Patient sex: F
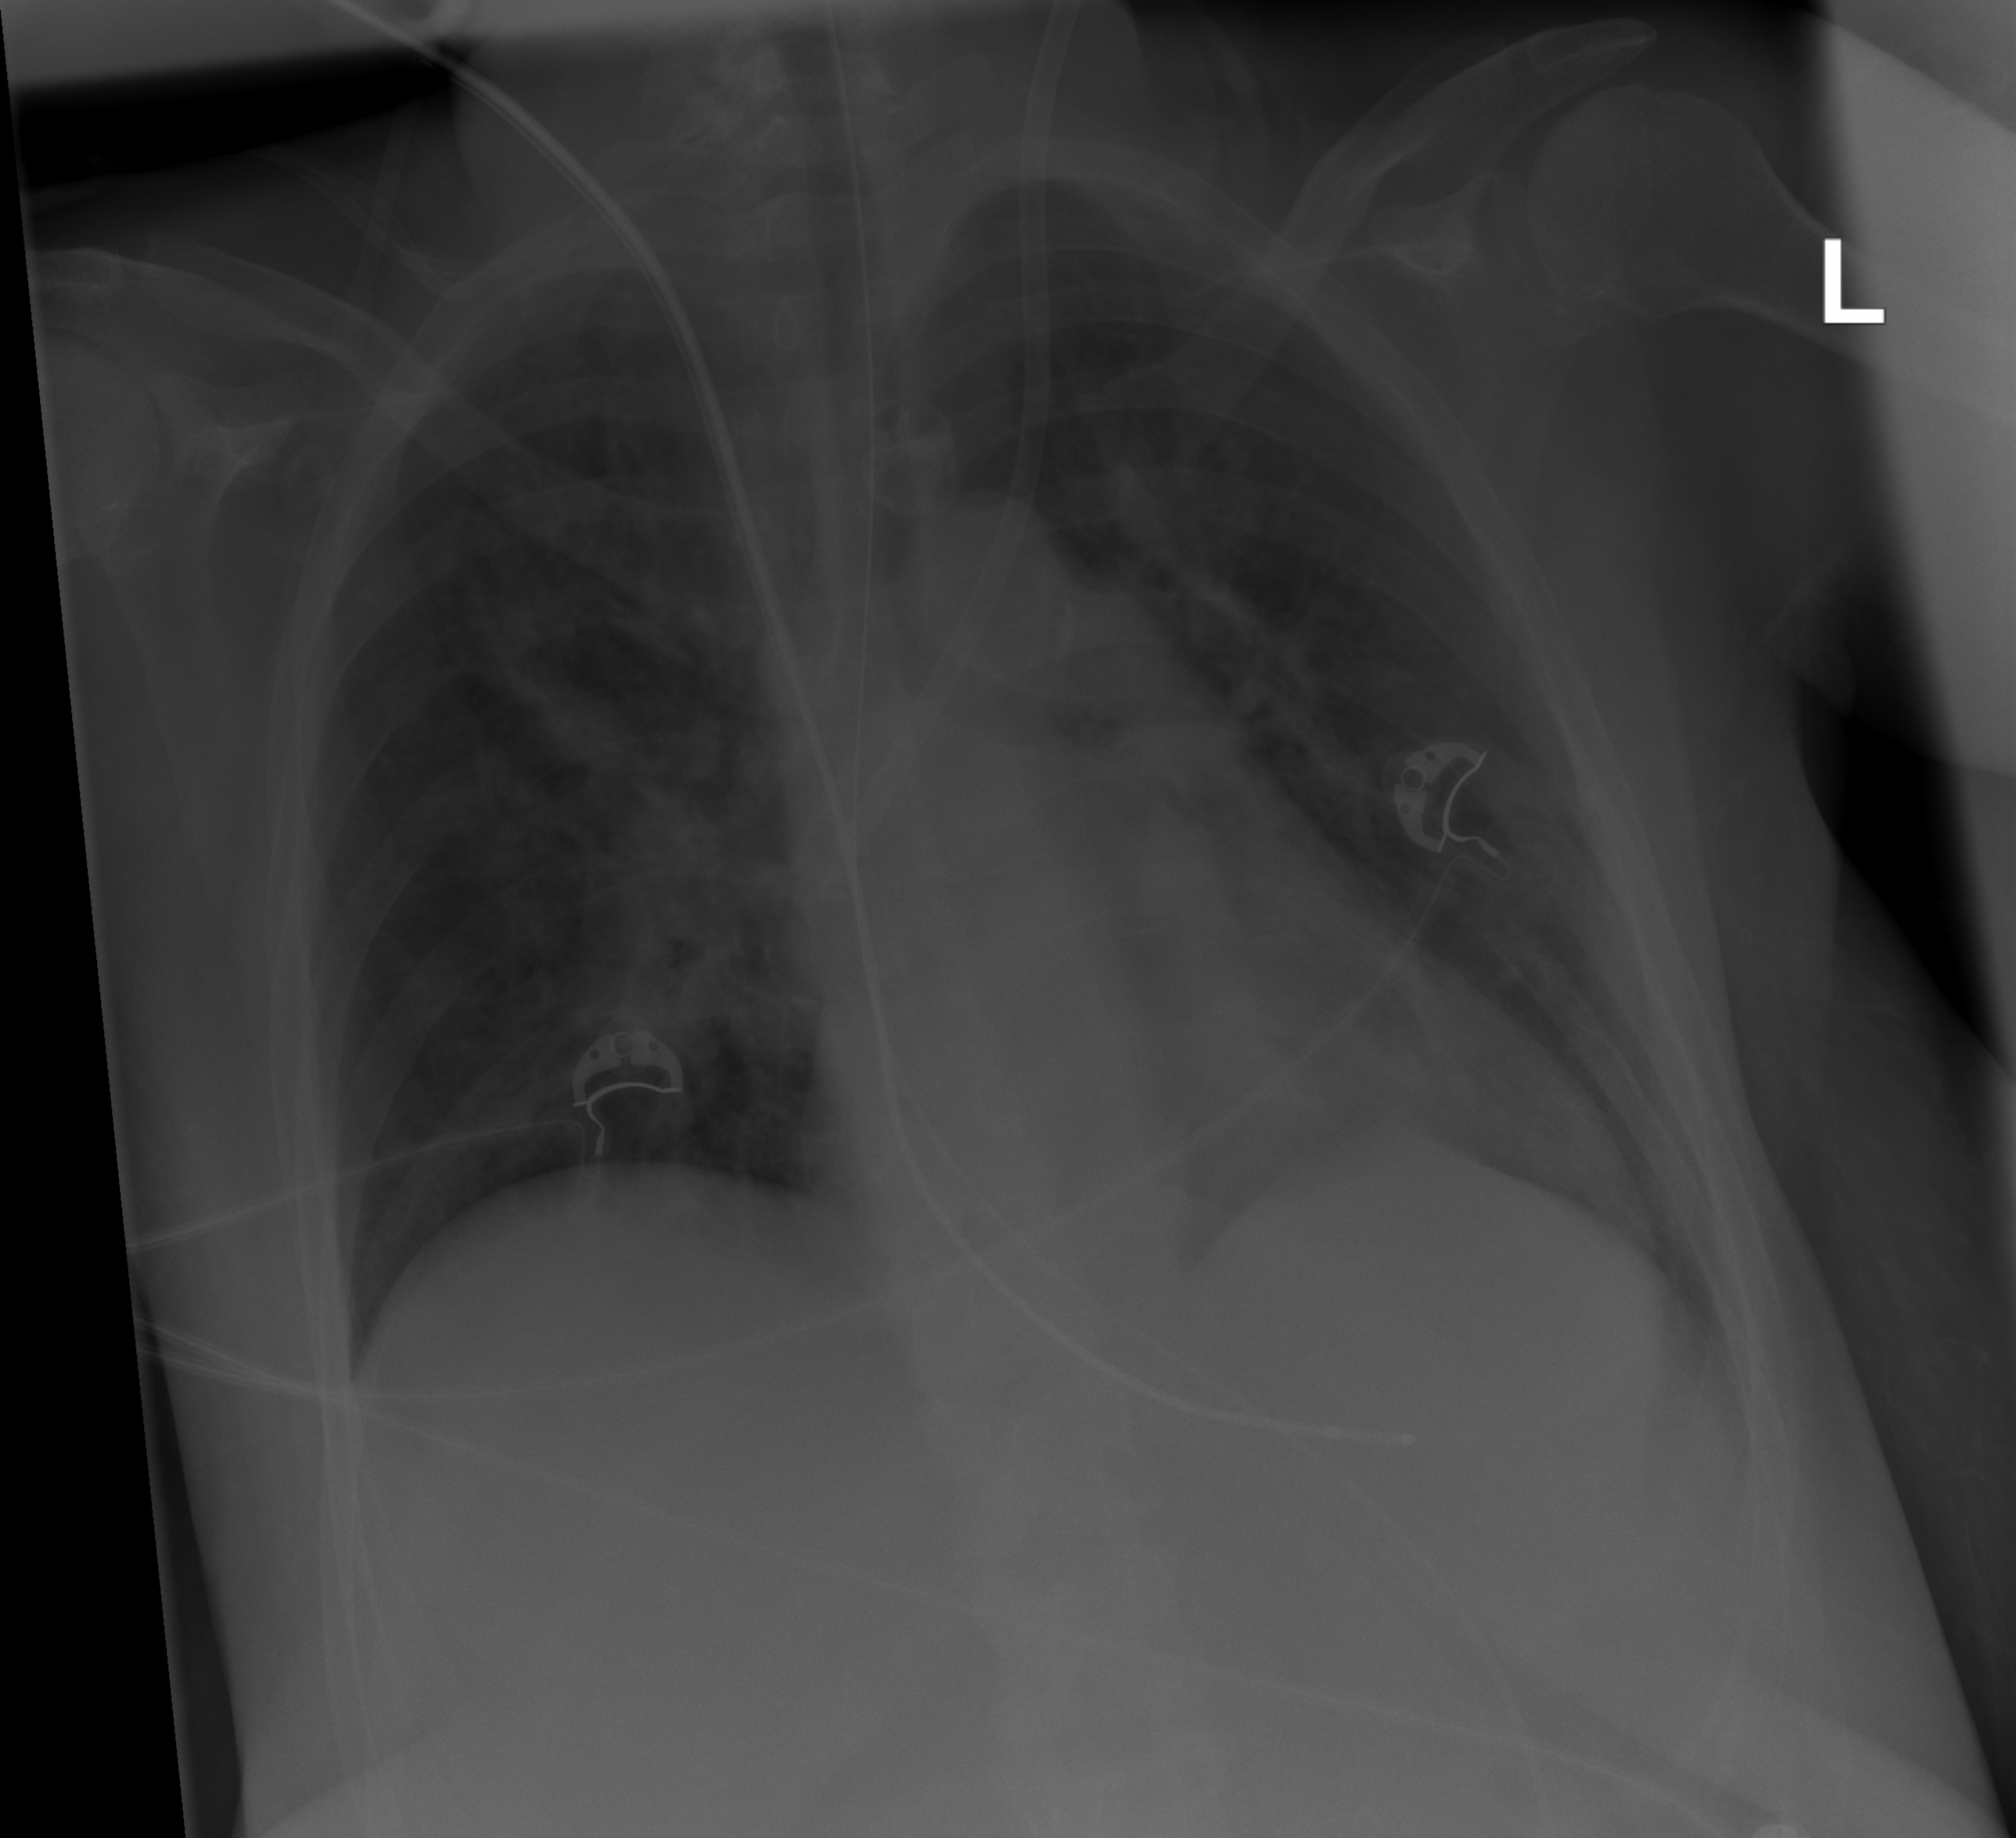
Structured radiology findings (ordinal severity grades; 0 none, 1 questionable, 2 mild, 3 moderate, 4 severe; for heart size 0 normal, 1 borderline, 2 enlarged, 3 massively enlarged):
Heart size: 2
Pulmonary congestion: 0
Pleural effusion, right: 0
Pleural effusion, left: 0
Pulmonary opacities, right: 3
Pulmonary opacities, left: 1
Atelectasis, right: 0
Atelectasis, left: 0